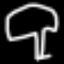
Label: mushroom